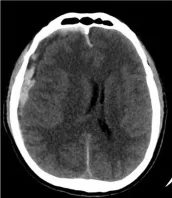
Initial imaging. (C) Initial (D4) MRI (sagittal view of a T2-weighted sequence): evidence of posterior sagging of the brain and brainstem, with closure of the angle between the protuberance and the diencephalon, verticalization of the cerebellar tent, herniation of the cerebellar amygdala, favoring the SIH diagnosis. The angle between the vein of Galen and the right sinus was measured at 52. (angle marked in red).
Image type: radiology (ct)